Question: I'm trying to retrieve the cell data from the header of my array in my typescript .ts file. Knowing that these '<th>' cells are dynamically generated using the 'ngFor' directive. I only get the column names written in hard (action, a, b, c, d) but not the other names generated dynamically from my API. I would like to retrieve column names dynamically generated.
'''
<table class="table table-striped">
<thead id="thead">
<tr id="head">
<th class="columnName">Action</th>
<th class="columnName">a</th>
<th class="columnName">b</th>
<th class="columnName">c</th>
<th class="columnName">d</th>
<th scope="col" *ngFor="let column of table.columns" class="columnName">{{ column.name }}</th>
</tr>
</thead>
</table>
'''
'''
getColumnName() {
const theadRow = document.getElementsByClassName('columnName');
// const thList = theadRow.children;
console.log(theadRow);
for (let i = 0; i < 23; i++) {
console.log(theadRow[i].innerHTML);
}
'''

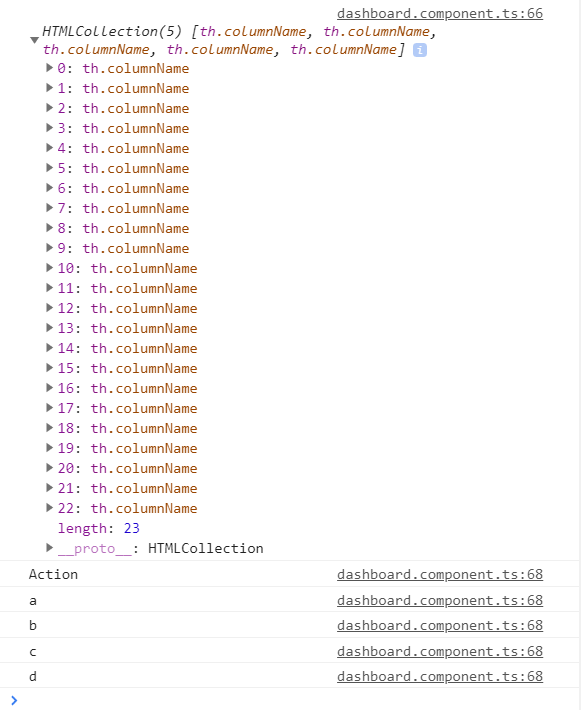
Answer: You can call 'var names = table.columns.map(col => col.name)' to extract the names out.
Here's more info on <URL>